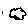
Label: cloud